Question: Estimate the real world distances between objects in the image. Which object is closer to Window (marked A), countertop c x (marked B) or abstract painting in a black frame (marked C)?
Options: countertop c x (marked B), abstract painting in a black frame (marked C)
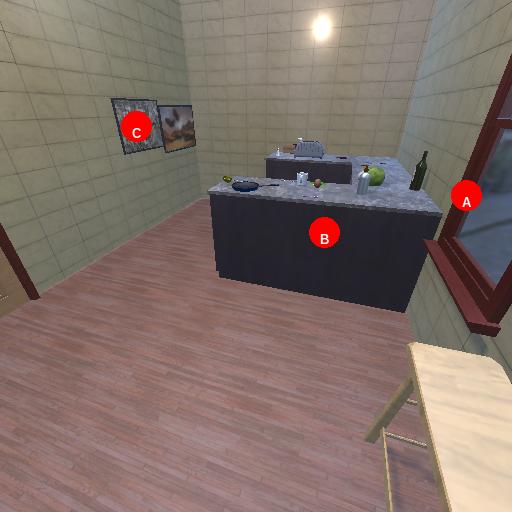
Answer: countertop c x (marked B)